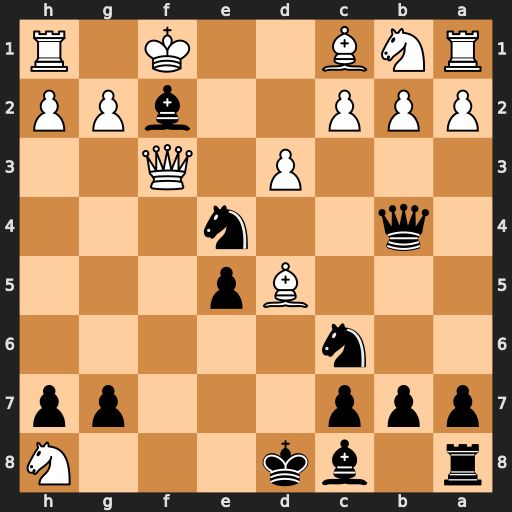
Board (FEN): r1bk3N/ppp3pp/2n5/3Bp3/1q2n3/3P1Q2/PPP2bPP/RNB2K1R
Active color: b
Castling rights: -
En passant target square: -
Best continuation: Qe1#